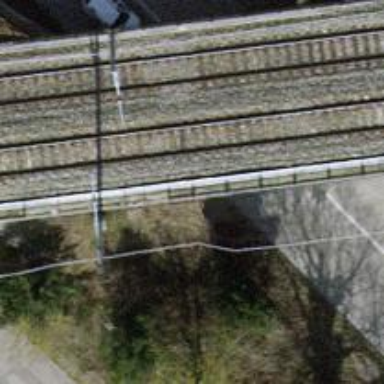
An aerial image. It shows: Single-track railway bridge with contact lines for electrification.